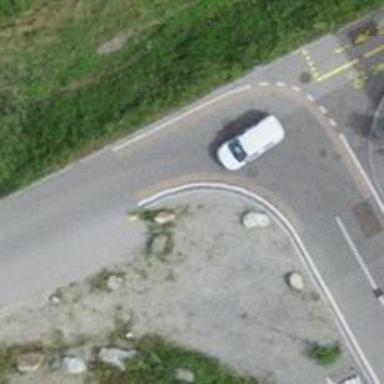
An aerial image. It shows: Bollard.